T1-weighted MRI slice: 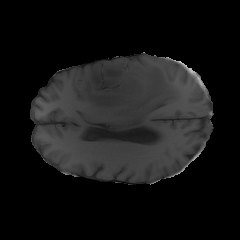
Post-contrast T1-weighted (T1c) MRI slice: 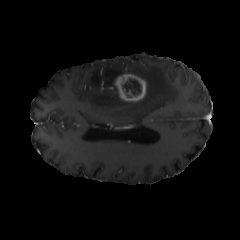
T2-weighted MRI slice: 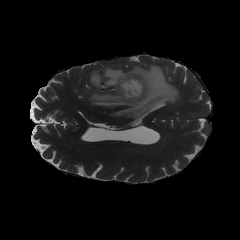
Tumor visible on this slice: yes